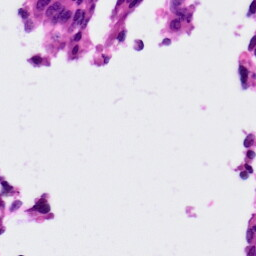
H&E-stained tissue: Ovarian